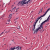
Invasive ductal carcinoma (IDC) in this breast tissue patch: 0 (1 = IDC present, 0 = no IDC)